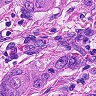
Metastatic tissue present: yes